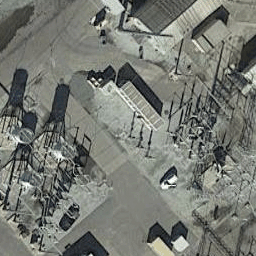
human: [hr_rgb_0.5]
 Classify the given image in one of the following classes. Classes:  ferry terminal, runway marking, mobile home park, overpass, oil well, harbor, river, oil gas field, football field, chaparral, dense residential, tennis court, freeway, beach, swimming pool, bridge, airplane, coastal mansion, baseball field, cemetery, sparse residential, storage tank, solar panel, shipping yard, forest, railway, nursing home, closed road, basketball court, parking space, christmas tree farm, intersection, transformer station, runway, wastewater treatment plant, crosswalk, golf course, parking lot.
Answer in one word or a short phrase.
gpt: transformer station